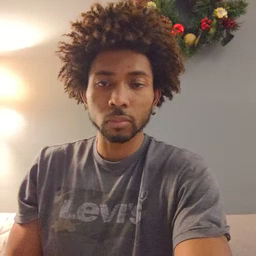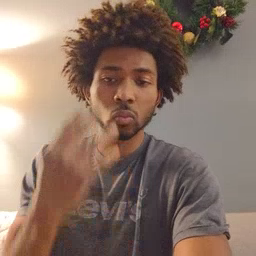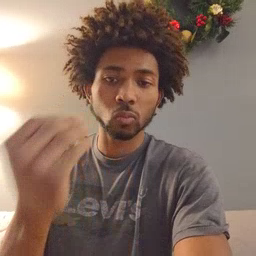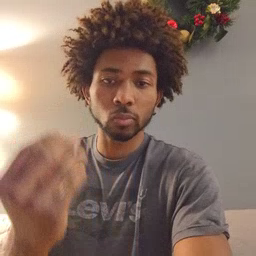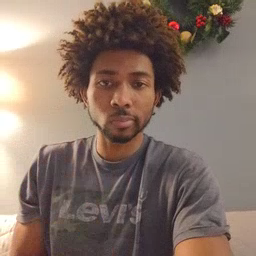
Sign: go